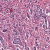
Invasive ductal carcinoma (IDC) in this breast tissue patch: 1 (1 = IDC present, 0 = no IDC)